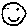
Label: smiley face